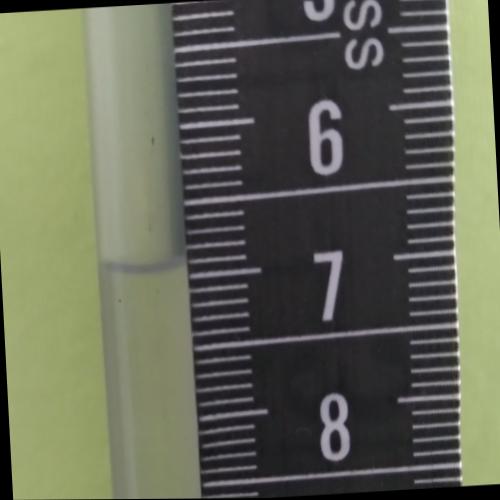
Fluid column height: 6.9 cm